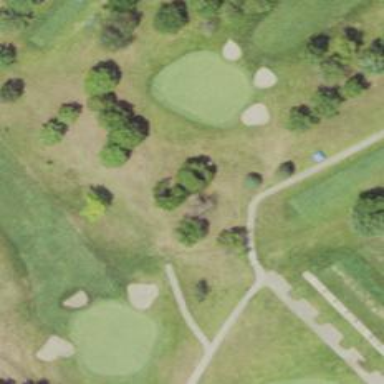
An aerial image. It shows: Path for both road and golf.